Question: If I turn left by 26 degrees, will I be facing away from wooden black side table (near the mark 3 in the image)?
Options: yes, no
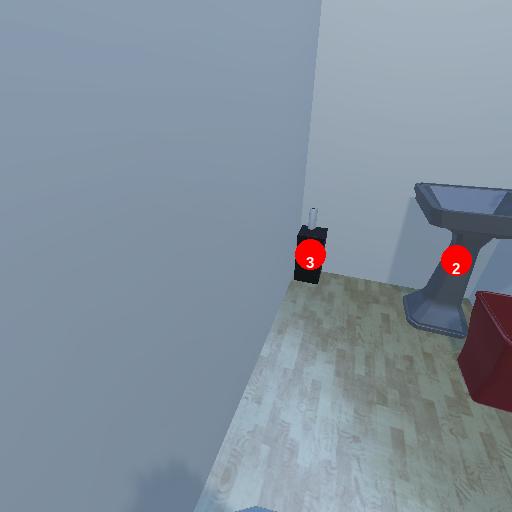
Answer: yes